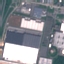
Land use / land cover: Industrial